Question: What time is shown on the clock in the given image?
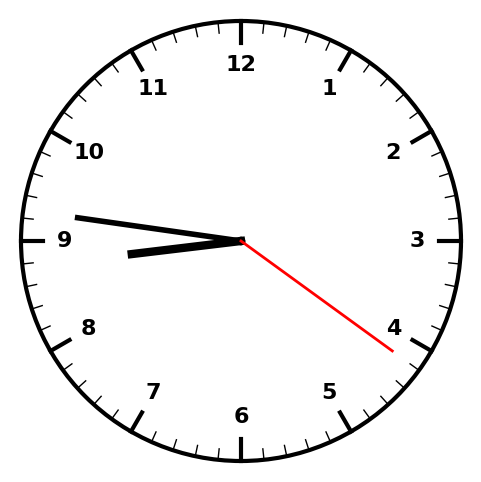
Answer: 08:46:21